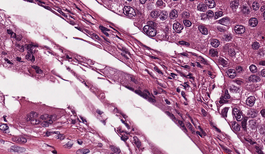
Tumor epithelial tissue: yes
Tumor-associated stroma tissue: yes
Normal tissue: no